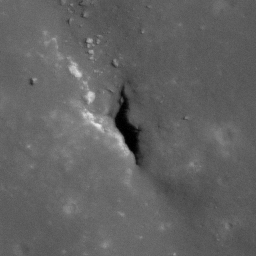
Pit: Copernicus 10
Host crater: Copernicus
Host type: impact_melt
Lunar coordinates: latitude 10.108, longitude 339.946